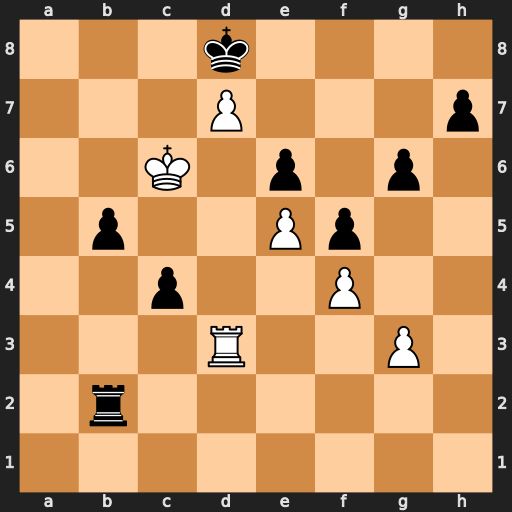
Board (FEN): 3k4/3P3p/2K1p1p1/1p2Pp2/2p2P2/3R2P1/1r6/8
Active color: w
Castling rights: -
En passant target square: -
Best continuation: Ra3 Rd2 Ra8+ Ke7 Re8+